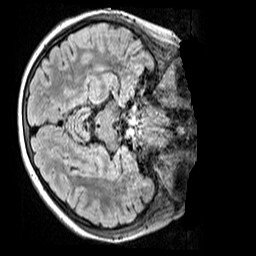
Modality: FLAIR
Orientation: axial
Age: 11
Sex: male
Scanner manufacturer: siemens
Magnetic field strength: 3 T
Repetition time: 5 s
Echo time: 0.388 s